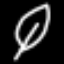
Label: leaf